Question: Running Xcode 5.1 (7.1 beta) on the iPad Retina 64bit simulator, I am required to change the return type to 'double', when on a device with 7.1 beta I have to change it to 'float'. If I run the app without changing the type, the cell height is effectively 0. Has anyone else seen or had this problem before? I cannot find any information about it online.
'''
- (float)tableView:(UITableView *)tableView heightForRowAtIndexPath:(NSIndexPath *)indexPath
{
if ([lastSelectedIndexPath isEqual:indexPath]) {
return 310.0;
} else {
return 120.0;
}
}
'''

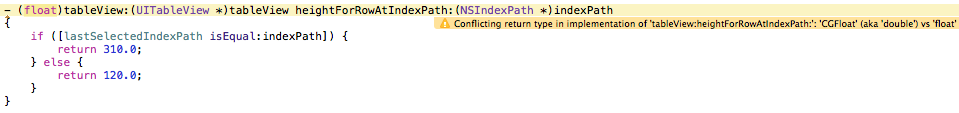
Answer: All you have to do is replace the method line from
'''
-(float)tableView:(UITableView *)tableView heightForRowAtIndexPath:(NSIndexPath *)indexPath
//^^^^^ The return type is incorrect, the whole line needs to be replaced
'''
with
'''
-(CGFloat)tableView:(UITableView *)tableView heightForRowAtIndexPath:(NSIndexPath *)indexPath
'''
This is because Apple's default delegate method for the heightForRowAtindexPath requires the use of CGFloat instead of float. You can also double check future delegate methods you may implement by going into your .h file, and right clicking on the UITableViewDelegate or UITableViewDataSource protocol to see Apple's full list of method constructions and how they should be called, used and what their return types are.
'CGFloat''float'
From the post <URL>
- Jason McReary.
So Apple likes using these type-defs and encourage developers to do the same so that your code can be future proof in case the underlying architecture changes in how floats are handled.